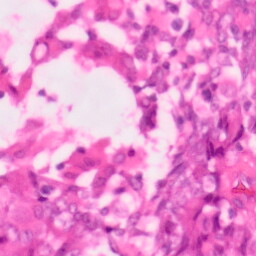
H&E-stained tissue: Colon